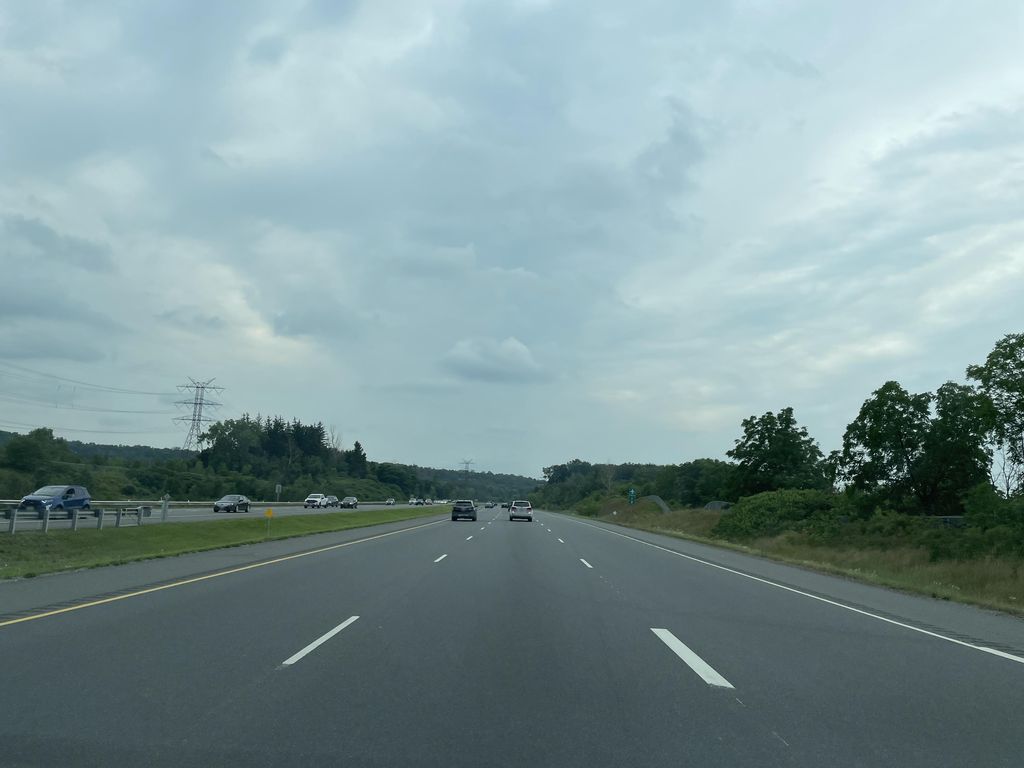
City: hamilton